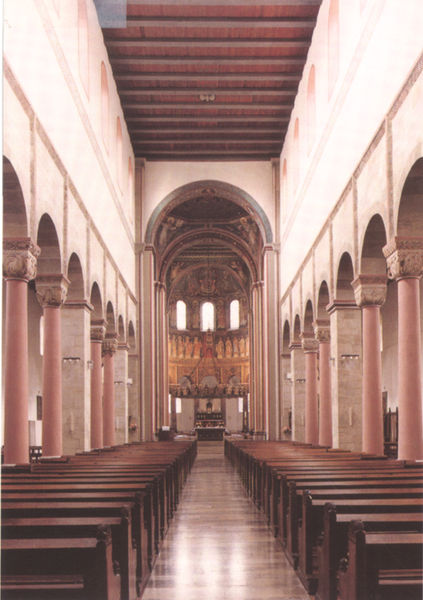
Titel: St. Godehard in Hildesheim
Standort: Hildesheim, St. Godehard (EU - D - Nds)
Schlagwörter: weiß, fenster, holz, raum, säule, säulen, rot, malerei, spiegelung, flach, kirche, boden, gold, decke, innen, rosa, schiff, bogen, fußboden, pilaster, verzierung, leuchter, balken, foto, bögen, gang, holzdecke, kranz, altar, arkaden, bänke, hauptschiff, kapitelle, kapitell, mittelgang, mittelschiff, obergaden, apsis, chor, holzbalken, romanisch, seitenschiffe, längsschiff, querschiff, radleuchter, aachen, chorraum, ikonen, apostel, obergade, würfelkapitelle